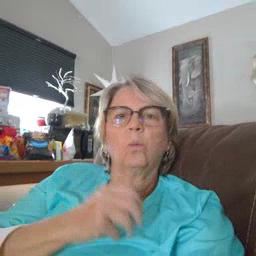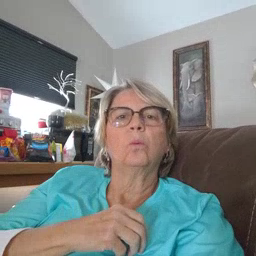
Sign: clown